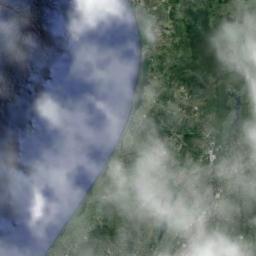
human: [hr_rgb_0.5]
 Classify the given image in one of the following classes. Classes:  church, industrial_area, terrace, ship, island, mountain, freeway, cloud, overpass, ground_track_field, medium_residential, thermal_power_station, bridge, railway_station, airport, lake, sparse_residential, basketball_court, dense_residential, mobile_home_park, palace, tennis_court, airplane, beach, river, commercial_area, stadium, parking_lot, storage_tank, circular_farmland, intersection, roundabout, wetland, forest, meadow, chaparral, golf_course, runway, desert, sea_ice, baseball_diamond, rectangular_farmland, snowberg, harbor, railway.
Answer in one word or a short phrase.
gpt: cloud